Question: So I'm doing some benchmarking of TCP to study the impact of the amount of data transferred per connection over the resulting bandwidth. So I wrote a server and a client in C to measure what I need. I then used a Python script to run the experiments many times (To have a precision of +/- 1% I ran my test for 100s. For each point of data I ran the experiment 33 times to get a decent average.), with different inputs, and to gather the results.
The results I get seem about right (I can even observe the expected plateau at higher amounts of data transferred per connection) with the exception that the bandwidth is only 10% of what it should be...
Because I only have access to one computer to run this benchmark, I'm doing the tests on localhost, but that shouldn't be an issue.
Here are my results:

As you can see, it seems the best bandwidth I can get is a bit more than 300 MB/s... But if I run a bandwidth test with iperf (I made sure to use the same TCP window size), on localhost I get a bandwidth of about 3 GB/s.
Here is the code of my client:
'''
int main(int argc, char const *argv[])
{
unsigned int size;
unsigned int timeout;
int sockfd;
struct sockaddr_in server_addr;
if(argc < 4 || argc > 5 ){
usage();
exit(1);
}
const char * ip = "127.0.0.1";
ip = argv[3];
int port = PORT;
if(argc == 5) {
port = atoi(argv[4]);
}
size = atoi(argv[1]);
timeout = atoi(argv[2]);
unsigned int count = 0;
struct timespec start, end;
clock_gettime(CLOCK_MONOTONIC_RAW, &start);
clock_gettime(CLOCK_MONOTONIC_RAW, &end);
while((end.tv_sec - start.tv_sec) < timeout) {
// socket create and varification
sockfd = socket(AF_INET, SOCK_STREAM, 0);
if (sockfd == -1) {
perror("Could not create socket
");
exit(0);
}
bzero(&server_addr, sizeof(server_addr));
// assign IP, PORT of the server
server_addr.sin_family = AF_INET;
server_addr.sin_addr.s_addr = inet_addr(ip);
server_addr.sin_port = htons(port);
// connect the client socket to server socket
if (connect(sockfd, (struct sockaddr *)&server_addr, sizeof(server_addr)) != 0) {
perror("connection with the server failed");
exit(1);
}
unsigned int nread = 0;
unsigned int nreadcum = 0;
char* buf = malloc(size);
char* bufbuf = buf;
while(nreadcum < size){
nread = read(sockfd, bufbuf, size-nreadcum);
nreadcum += nread;
bufbuf+=nread;
}
// close connection
close(sockfd);
count++;
clock_gettime(CLOCK_MONOTONIC_RAW, &end);
free(buf);
}
uint64_t sec = (end.tv_sec - start.tv_sec);
double bandwidth = (count*size)/sec;
printf("%u,%lf,%u,%lu
", size, bandwidth, count, sec);
return 0;
}
'''
And here is the code of my server:
'''
int serv_sock_fd;
int main(int argc, char const *argv[])
{
int size;
struct sockaddr_in serv_addr;
struct sockaddr_in client_addr;
int bound_port;
if(argc != 2){
usage();
exit(1);
}
size = atoi(argv[1]);
int serv_sock_fd = socket(AF_INET,SOCK_STREAM,0);
int true = 1;
setsockopt(serv_sock_fd,SOL_SOCKET,SO_REUSEADDR,&true,sizeof(int));
if(serv_sock_fd == -1) {
perror("Failed to open server socket");
exit(1);
}
bzero(&serv_addr, sizeof(serv_addr));
serv_addr.sin_family = AF_INET;
serv_addr.sin_addr.s_addr = INADDR_ANY;
serv_addr.sin_port = htons(PORT);
// Bind socket to the chosen port
if ((bound_port = bind(serv_sock_fd, (struct sockaddr *) &serv_addr, sizeof(serv_addr))) <0){
perror("Could not bind socket to local port");
exit(1);
}
// Listen on the port
if (listen(serv_sock_fd, 16))
{
perror("Could not listen");
exit(1);
}
signal(SIGINT, sigint_handler);
printf("Waiting for connection on %d ...
", PORT);
int returned = 1;
while(returned) {
printf(".
");
int new_socket_fd;
unsigned int client_addr_len = sizeof(client_addr);
if ((new_socket_fd = accept(serv_sock_fd, (struct sockaddr *)&client_addr,
&client_addr_len))<0) {
perror("Could not accept client connection");
exit(1);
}
printf("connection received, start sending ... ");
char * payload = sequence_payload(size);
returned = write(new_socket_fd, payload, size);
printf("finished sending
");
printf("Returned value = %d
", returned);
close(new_socket_fd);
free(payload);
}
close(serv_sock_fd);
return 0;
}
char * sequence_payload(int size) {
char * payload = malloc(size);
for (int i = 0; i < size; i++)
{
payload[i] = i%256;
}
return payload;
}
'''
Basically what my code is doing is:
- -
To calculate the bandwidth, I can just do '(number_of_connections_completed * size_transferred_by_connection) / duration_of_all_transfers'. I use python to calculate the bandwidth, to be free of any overflow in C.
The bandwidth I get with my C programs is 10 times less than what it should be on localhost. What could be the source of that problem?
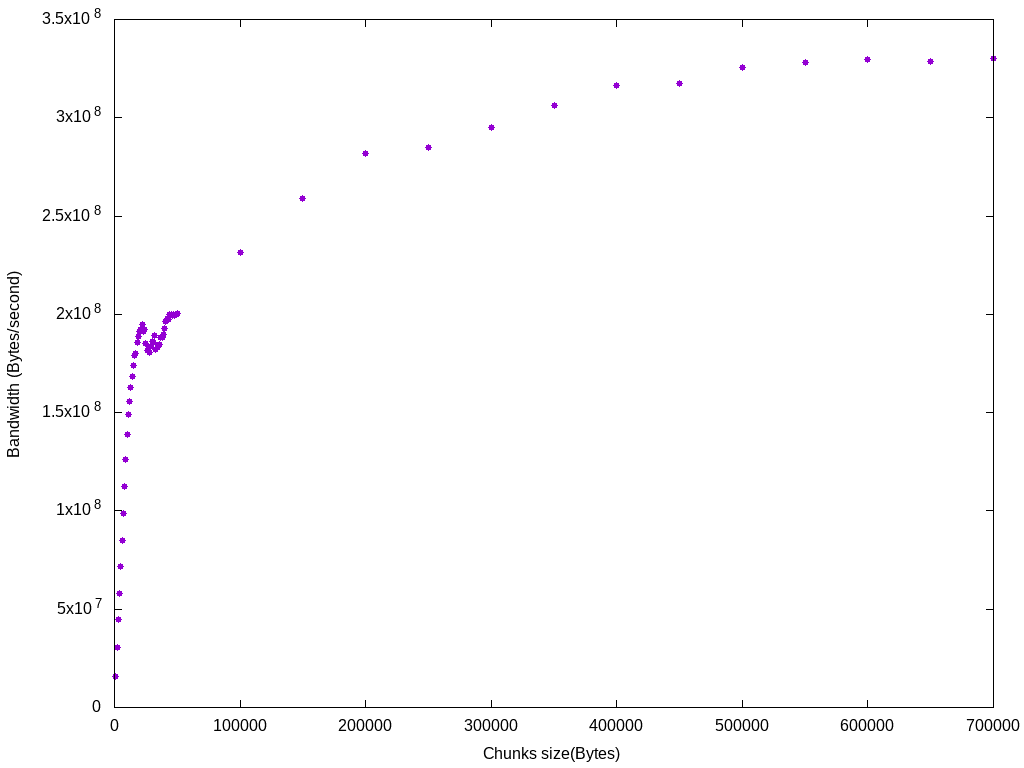
Answer: 'malloc' and 'free' are the main issue here. Since they are system call they take a significant amount of time, and since I am measuring the performance of TCP and not those of memory allocation, 'malloc' and 'free' should be outside my profiled loop. Also, the same thing applies to 'printf' in the server-side loop, while not as bad as 'malloc', the time it takes to print something on the screen is not something that should be taken into account when measuring the performance of TCP.